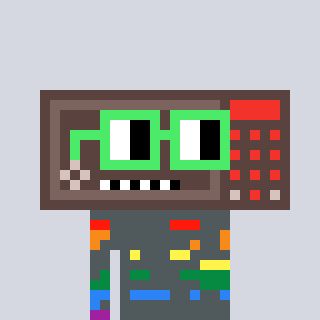
a pixel art character with square light green glasses, a wallsafe-shaped head and a green-colored body on a cool background